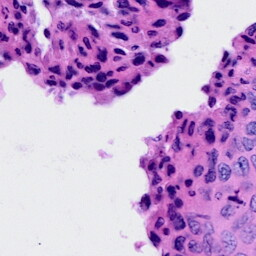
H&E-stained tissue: Cervix